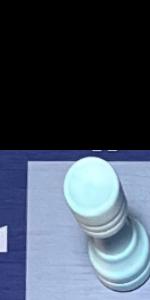
Label: Rook_White